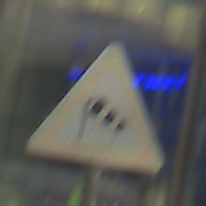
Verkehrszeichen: SeitenwindVonLinks
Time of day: Night
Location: Outdoor (Urban)
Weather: PartlyCloudy
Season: NotSpecified
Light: Artificial